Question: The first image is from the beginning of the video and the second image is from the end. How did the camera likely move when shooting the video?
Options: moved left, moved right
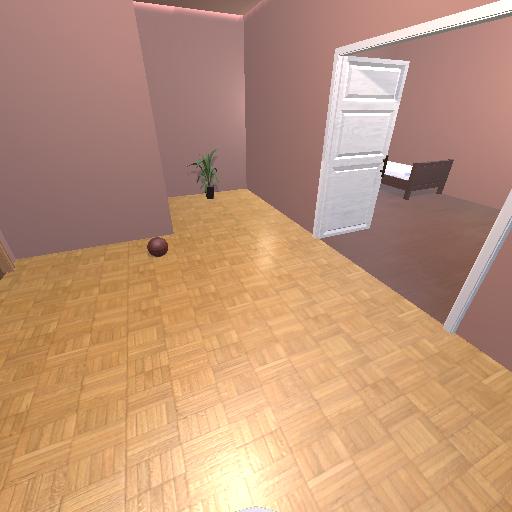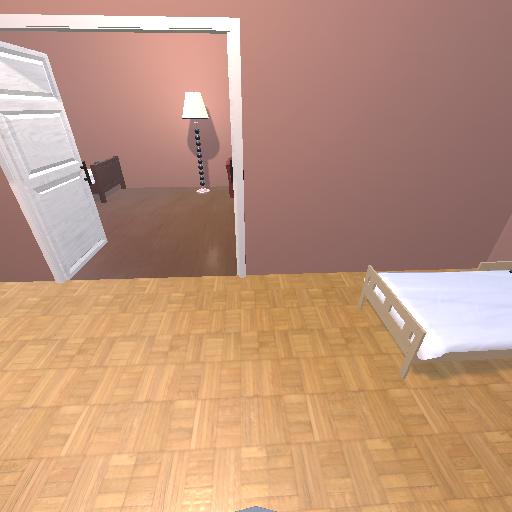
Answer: moved left